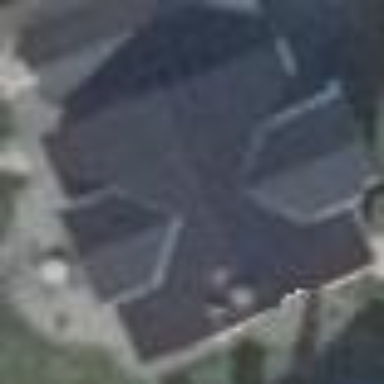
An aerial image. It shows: Gabled roof on residential building.